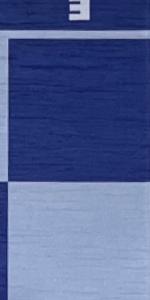
Label: Empty